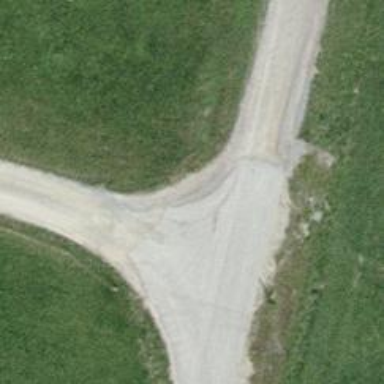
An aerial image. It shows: Track road with grade3 tracktype.